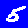
Digit: 5